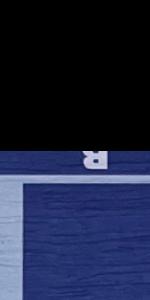
Label: Empty